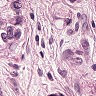
Metastatic tissue present: yes